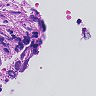
Metastatic tissue present: yes